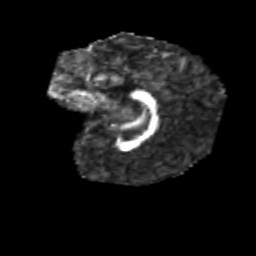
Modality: FA
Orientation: sagittal
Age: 6
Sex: female
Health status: healthy